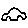
Label: car